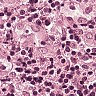
Metastatic tissue present: no